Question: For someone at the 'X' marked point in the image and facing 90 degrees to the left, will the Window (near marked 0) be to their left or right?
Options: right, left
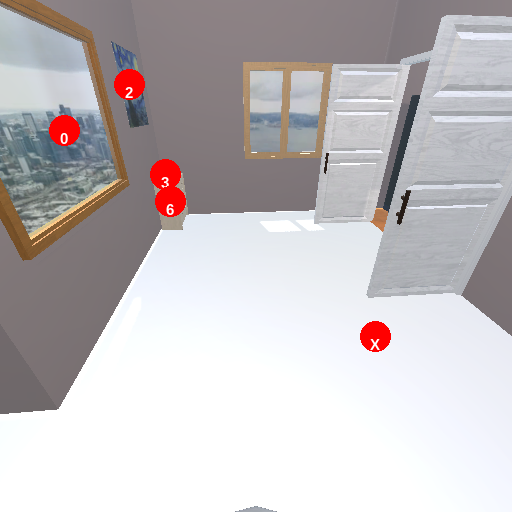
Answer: right